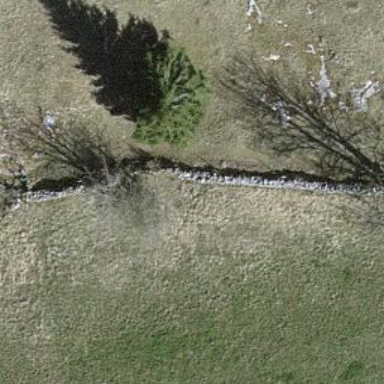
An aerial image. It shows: Wall is shown in the image.